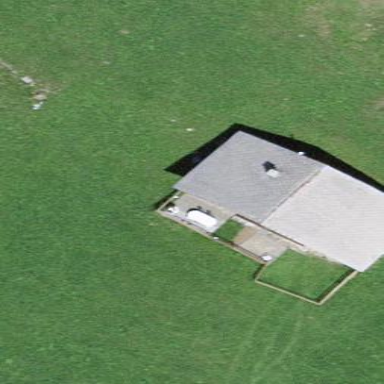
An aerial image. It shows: Cabin.